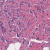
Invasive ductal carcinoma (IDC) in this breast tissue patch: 1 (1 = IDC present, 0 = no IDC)